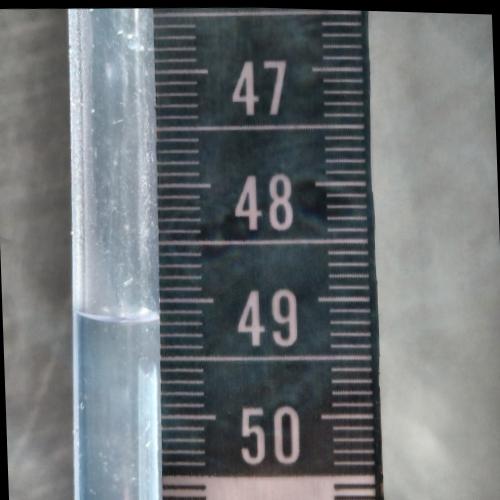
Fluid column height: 49.1 cm